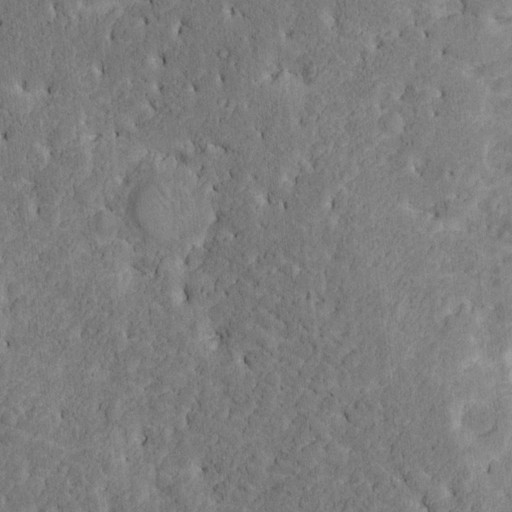
Classes present: Background